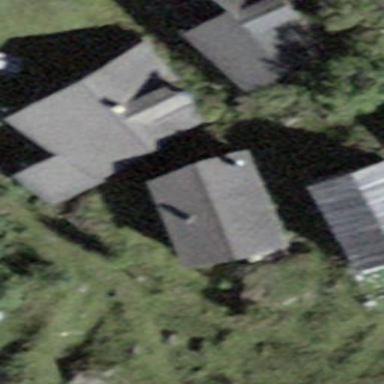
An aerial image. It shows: Gabled house with grey roof.